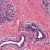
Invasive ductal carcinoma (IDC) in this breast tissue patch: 0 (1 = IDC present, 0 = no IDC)